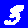
Digit: 3